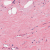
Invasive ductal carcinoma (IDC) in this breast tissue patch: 0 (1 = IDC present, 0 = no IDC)